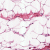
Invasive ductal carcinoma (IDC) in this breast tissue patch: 0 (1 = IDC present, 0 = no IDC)